Question: I need help creating a text container floating around the price tag like seen on this picture :

Here is what I've tried so far:
<URL>
HTML :
'''
<div class="product">
<p>Lorem ipsum dolor sit amet, consetetur sadipscing elitr, sed diam nonumy eirmod tempor invidunt ut labore et dolore magna aliquyam erat, sed diam voluptua.</p>
<div class="pricetag">
999 EUR
</div>
</div>
'''
CSS :
'''
.product
{
width: 258px;
height: 150px;
background-color: white;
display: inline-block;
margin-right: 25px;
color: black;
padding: 5px;
}
.pricetag
{
height: 54px;
width: 115px;
background: url('http://i.imgur.com/ES3wymx.png') no-repeat;
float: right;
padding-top: 20px;
padding-left: 5px;
font-weight: bold;
}
'''
I want the price tag be always on a certain position (so it's on the same position for each product) and the text floating around like on the picture I posted.
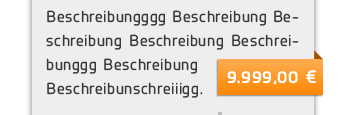
Answer: Here is a solution that works only if you have fixed height divs (here '.product') :
<URL>
You will have to put your '.pricetag' div before the text. Then, the main trick is to use a spacer floated right with a width of 0 :
'''
<div class="product">
<div class="pricetagspacer"></div>
<div class="pricetag">
999 EUR
</div>
<p>Lorem ipsum dolor sit amet, consetetur sadipscing elitr, sed diam nonumy eirmod tempor invidunt ut labore et dolore magna aliquyam erat, sed diam voluptua.</p>
</div>
'''
'''
.pricetag
{
height: 54px;
width: 115px;
background: url('http://i.imgur.com/ES3wymx.png') no-repeat;
float: right;
padding-top: 20px;
padding-left: 5px;
font-weight: bold;
clear: right; /* to be positioned under the spacer */
position: relative;
right: -24px; /* to go a bit offside */
margin-left: -24px; /* corrected margin because of the previous line */
}
.pricetagspacer {
height: 100%; /* to space the whole height */
width: 0; /* so we don't have more "padding" on the right of .product */
float: right;
margin-bottom: -65px; /* to eventually position correctly the .pricetag */
}
'''